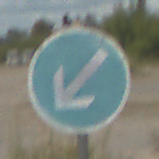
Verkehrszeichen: VorgeschriebeneVorbeifahrtLinks
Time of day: Midday
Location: Outdoor (Suburban)
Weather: PartlyCloudy
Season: Summer
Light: Natural